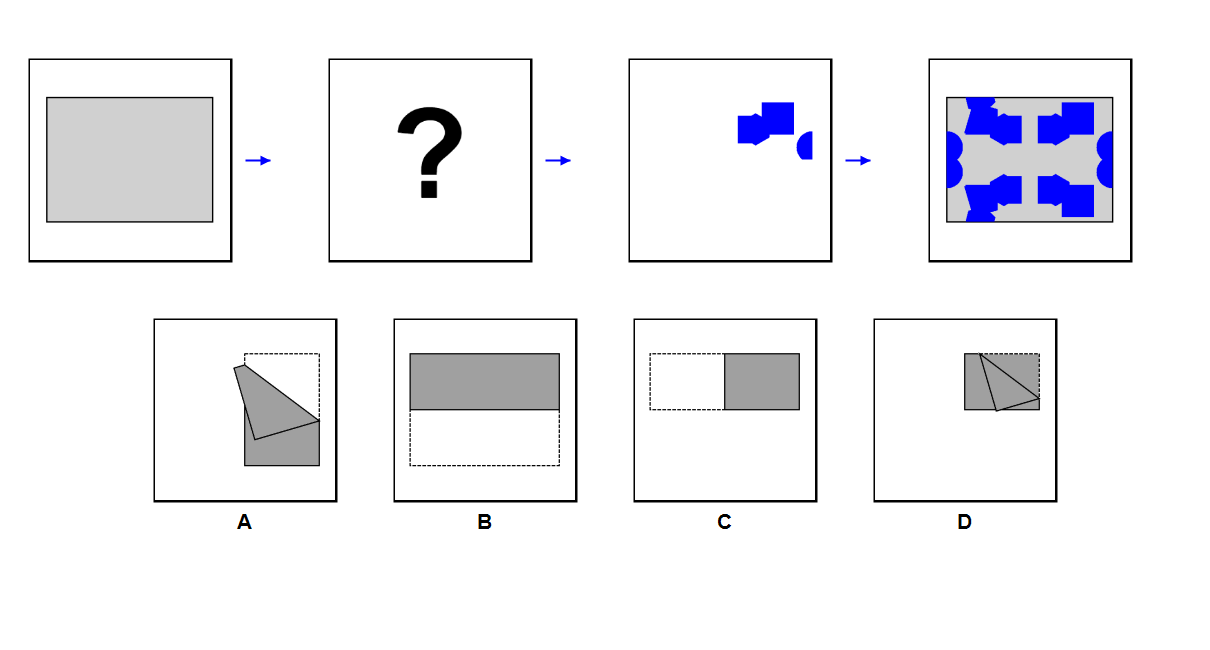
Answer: A